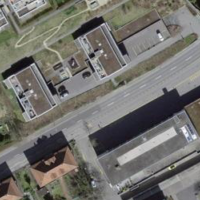
EUNIS habitat code: 54
Species observed at this site:
Chelidonium majus
Aedes japonicus